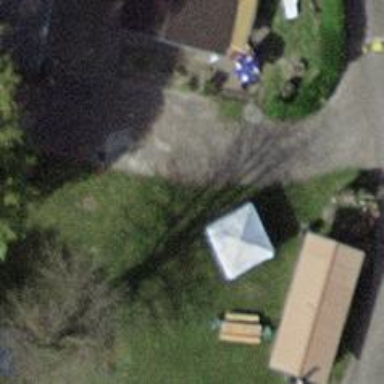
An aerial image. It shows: Picnic table located in leisure land area.